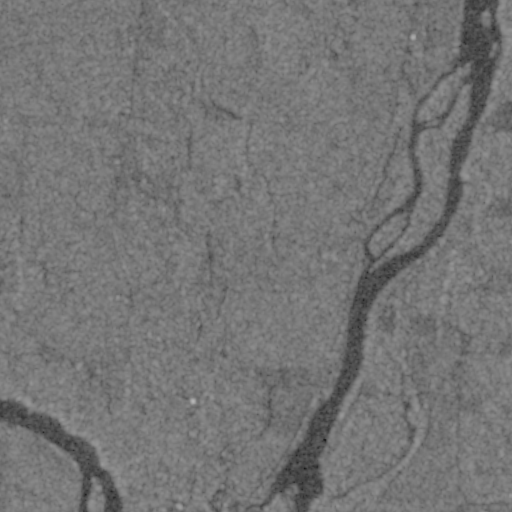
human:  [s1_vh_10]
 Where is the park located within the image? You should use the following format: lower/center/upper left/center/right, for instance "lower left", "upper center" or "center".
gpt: The park is located in the lower center of the image.
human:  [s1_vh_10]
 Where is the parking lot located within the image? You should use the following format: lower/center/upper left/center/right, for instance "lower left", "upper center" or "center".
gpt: The parking lot is located in the lower center of the image.
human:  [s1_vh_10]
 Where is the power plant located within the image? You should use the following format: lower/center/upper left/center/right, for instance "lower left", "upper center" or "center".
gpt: There is no power plant in the image.

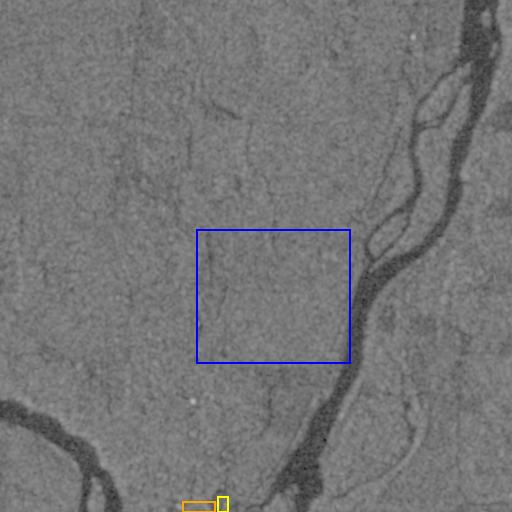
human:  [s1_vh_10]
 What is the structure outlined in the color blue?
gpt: The structure outlined in blue is a crop field.
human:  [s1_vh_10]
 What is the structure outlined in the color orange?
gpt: The structure outlined in orange is a park.
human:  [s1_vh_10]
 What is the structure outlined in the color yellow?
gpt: The structure outlined in yellow is a parking lot.
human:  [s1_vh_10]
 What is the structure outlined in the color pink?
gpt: There is no pink outline.